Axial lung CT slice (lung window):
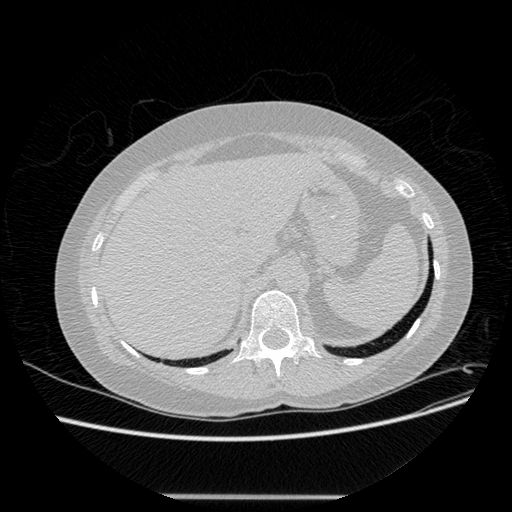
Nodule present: no